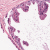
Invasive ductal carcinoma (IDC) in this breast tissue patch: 0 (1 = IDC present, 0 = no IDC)